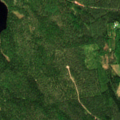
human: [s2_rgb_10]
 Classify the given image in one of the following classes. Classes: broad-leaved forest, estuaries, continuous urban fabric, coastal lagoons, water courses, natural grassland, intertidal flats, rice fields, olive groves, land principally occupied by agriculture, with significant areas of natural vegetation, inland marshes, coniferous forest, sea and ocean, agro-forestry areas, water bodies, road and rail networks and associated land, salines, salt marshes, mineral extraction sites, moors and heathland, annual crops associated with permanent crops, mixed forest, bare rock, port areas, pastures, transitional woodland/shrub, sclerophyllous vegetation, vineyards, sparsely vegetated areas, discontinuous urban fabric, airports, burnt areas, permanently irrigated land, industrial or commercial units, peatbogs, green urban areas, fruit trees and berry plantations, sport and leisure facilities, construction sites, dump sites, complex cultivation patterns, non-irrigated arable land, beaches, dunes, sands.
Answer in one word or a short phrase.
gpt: coniferous forest, mixed forest